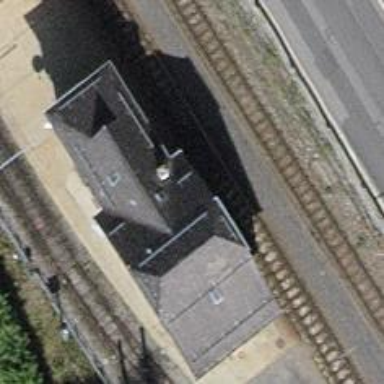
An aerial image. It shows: Railway station.